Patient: sex M, age 75
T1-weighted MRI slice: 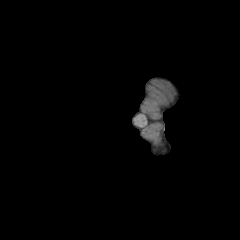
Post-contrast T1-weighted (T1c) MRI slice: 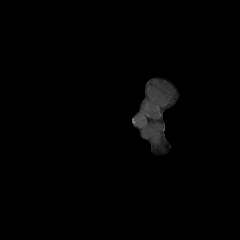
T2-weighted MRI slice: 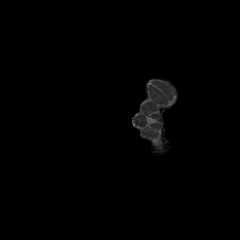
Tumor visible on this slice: no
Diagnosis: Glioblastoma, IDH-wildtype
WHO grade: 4